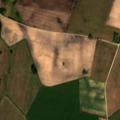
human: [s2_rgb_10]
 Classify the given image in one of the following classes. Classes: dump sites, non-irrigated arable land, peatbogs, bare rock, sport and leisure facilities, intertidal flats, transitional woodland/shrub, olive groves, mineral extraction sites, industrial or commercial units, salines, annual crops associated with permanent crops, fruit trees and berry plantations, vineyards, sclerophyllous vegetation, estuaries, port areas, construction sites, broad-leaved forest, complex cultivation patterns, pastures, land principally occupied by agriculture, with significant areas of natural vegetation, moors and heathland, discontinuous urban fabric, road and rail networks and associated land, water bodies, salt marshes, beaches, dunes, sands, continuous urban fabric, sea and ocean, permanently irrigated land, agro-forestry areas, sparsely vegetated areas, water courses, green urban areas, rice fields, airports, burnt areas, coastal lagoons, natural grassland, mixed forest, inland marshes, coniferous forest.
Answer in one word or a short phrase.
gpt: non-irrigated arable land, broad-leaved forest